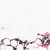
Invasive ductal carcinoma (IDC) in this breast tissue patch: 0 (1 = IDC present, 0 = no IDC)